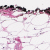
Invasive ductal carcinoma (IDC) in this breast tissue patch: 0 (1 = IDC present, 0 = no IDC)